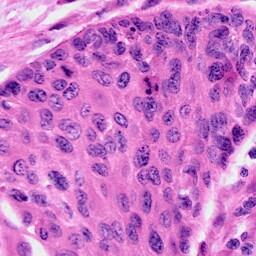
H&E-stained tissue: Cervix